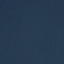
Land use / land cover class: SeaLake